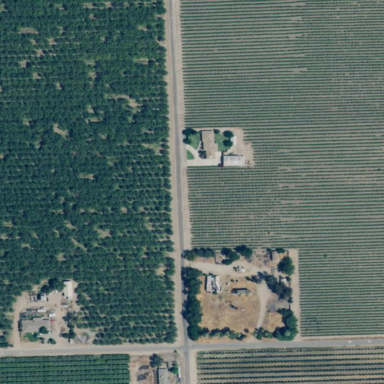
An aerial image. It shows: Orchard filled with almond trees.